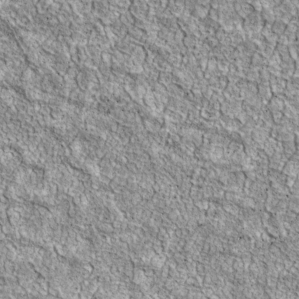
Label: non_frost